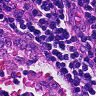
Metastatic tissue present: no